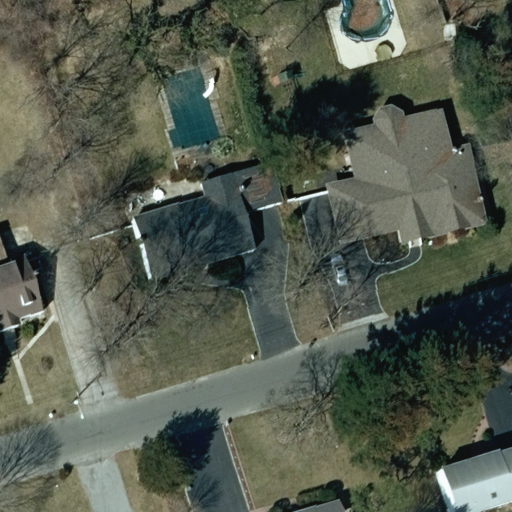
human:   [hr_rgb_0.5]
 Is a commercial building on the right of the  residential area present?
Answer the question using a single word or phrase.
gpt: no

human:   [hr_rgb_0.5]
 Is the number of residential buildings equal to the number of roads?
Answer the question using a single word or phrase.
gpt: no

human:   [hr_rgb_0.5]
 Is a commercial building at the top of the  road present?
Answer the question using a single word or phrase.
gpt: no

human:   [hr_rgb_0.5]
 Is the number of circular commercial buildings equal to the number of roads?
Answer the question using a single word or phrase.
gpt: no

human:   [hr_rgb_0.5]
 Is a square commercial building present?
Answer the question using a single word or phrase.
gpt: no

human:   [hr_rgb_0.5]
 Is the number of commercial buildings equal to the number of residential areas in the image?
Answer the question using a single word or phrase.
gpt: no

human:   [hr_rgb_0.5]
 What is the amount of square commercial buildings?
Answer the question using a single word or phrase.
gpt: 0

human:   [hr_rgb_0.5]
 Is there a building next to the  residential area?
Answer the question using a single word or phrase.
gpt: yes

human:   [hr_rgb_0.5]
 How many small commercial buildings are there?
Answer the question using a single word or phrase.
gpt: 0

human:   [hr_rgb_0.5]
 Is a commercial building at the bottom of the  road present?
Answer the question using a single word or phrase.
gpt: no

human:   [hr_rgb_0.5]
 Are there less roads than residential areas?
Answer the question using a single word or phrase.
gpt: no

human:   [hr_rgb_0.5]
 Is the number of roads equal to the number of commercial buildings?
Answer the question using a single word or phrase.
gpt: no

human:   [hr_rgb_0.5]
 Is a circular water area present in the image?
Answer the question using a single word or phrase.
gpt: no

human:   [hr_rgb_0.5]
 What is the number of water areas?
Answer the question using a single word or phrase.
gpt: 0

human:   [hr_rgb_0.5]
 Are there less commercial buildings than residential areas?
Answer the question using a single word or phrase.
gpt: yes

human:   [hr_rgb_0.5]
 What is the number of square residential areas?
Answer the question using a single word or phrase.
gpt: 0

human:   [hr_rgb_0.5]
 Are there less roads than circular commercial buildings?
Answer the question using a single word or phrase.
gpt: no

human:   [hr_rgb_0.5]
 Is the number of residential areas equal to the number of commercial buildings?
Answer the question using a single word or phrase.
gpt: no

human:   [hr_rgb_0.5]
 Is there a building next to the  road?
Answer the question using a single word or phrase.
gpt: yes

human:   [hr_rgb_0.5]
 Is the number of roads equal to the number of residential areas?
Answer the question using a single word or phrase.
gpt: yes

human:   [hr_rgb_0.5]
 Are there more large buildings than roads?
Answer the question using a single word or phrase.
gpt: no

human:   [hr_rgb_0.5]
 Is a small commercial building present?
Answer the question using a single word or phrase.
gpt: no

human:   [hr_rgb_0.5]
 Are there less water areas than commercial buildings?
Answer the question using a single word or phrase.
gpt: no

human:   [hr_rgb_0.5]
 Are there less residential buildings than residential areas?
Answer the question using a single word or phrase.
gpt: no

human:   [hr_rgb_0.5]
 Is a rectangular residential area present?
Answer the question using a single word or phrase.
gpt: yes

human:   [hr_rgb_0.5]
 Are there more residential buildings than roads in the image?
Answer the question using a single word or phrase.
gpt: yes

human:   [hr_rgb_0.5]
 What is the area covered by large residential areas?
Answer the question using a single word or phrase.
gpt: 10621m2

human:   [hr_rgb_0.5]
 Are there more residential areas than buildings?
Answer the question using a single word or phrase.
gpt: no

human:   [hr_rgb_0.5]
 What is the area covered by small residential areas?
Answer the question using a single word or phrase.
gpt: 0m2

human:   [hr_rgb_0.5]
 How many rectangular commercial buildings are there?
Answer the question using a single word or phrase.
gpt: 0

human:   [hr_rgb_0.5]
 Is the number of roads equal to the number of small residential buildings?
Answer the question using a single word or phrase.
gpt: yes

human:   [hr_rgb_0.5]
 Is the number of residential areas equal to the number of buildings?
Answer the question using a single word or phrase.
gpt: no

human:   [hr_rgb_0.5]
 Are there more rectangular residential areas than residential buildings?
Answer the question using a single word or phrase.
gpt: no

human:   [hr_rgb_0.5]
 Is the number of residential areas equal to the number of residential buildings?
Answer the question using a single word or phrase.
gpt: no

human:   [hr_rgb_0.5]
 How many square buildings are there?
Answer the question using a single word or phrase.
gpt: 0

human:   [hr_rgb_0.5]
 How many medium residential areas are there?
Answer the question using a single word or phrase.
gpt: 0